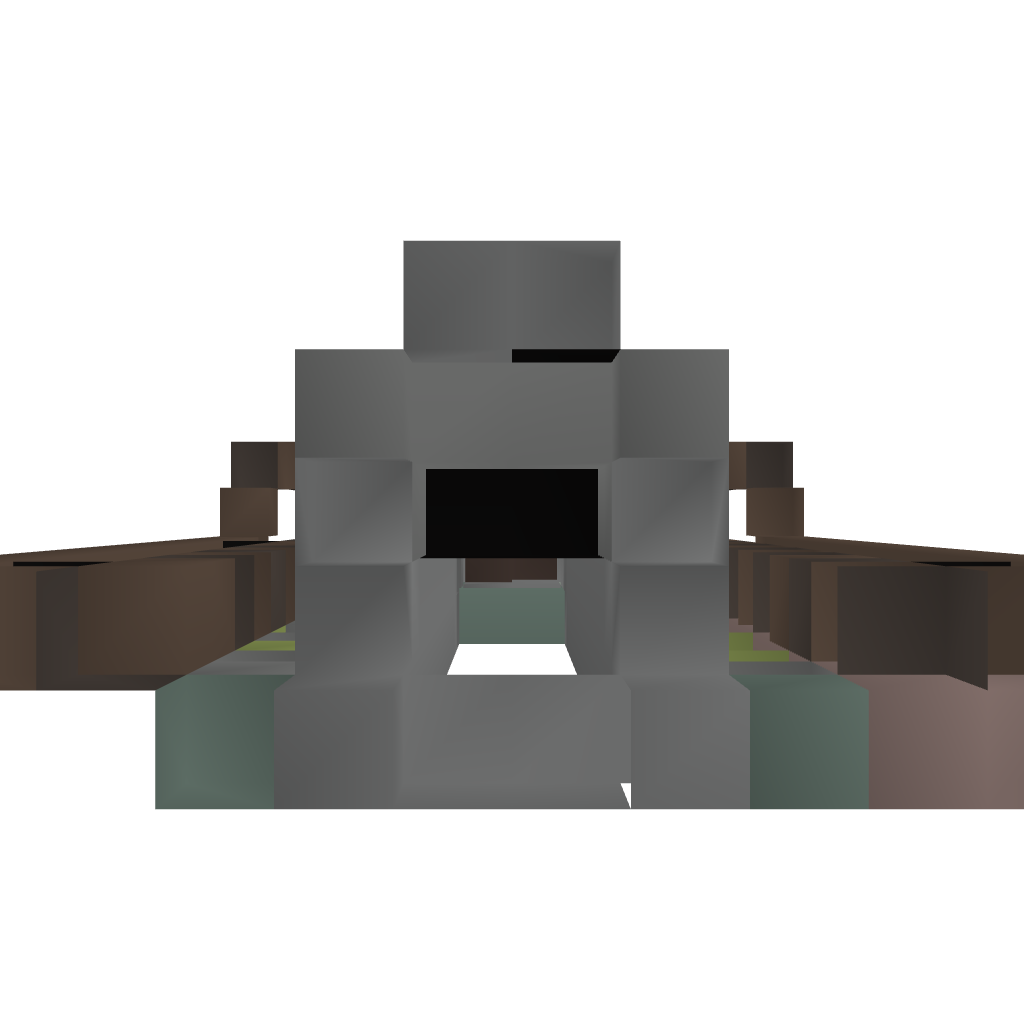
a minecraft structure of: Corridor Run